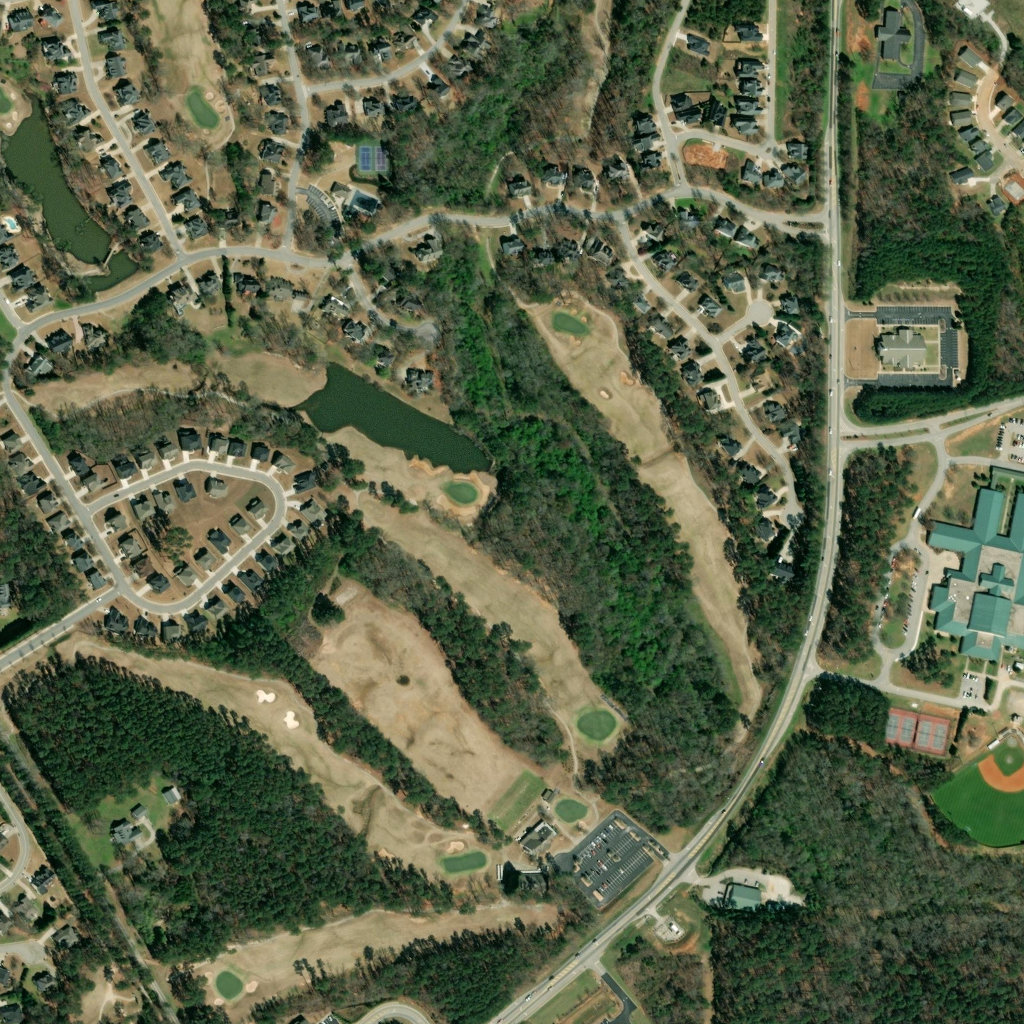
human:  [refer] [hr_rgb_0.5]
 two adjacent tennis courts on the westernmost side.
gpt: <box>[[35, 13, 38, 17, 0]]</box>